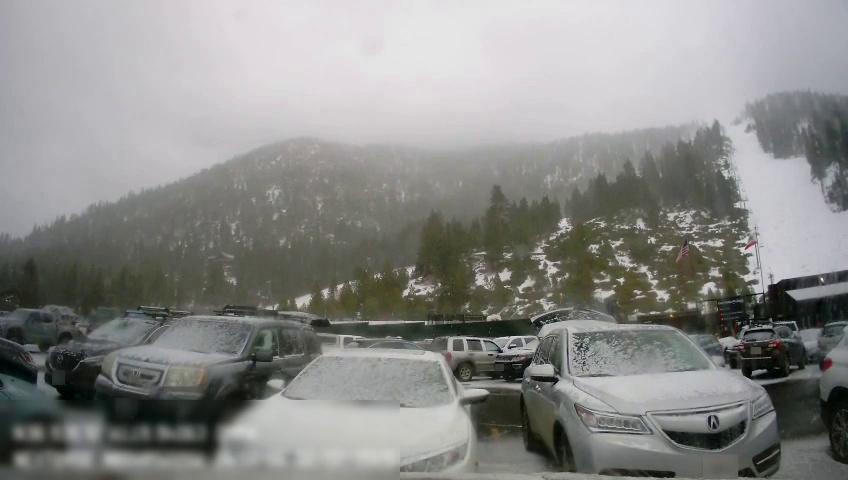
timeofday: Day
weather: Snowy
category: Vehicles | Car
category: Vehicles | Car
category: Vehicles | SUV
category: Vehicles | Truck
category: Vehicles | SUV
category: Vehicles | Car
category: Vehicles | SUV
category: Vehicles | SUV
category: Vehicles | SUV
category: Vehicles | SUV
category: Vehicles | Truck
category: Vehicles | Truck
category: Vehicles | SUV
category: Vehicles | SUV
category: Vehicles | SUV
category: Vehicles | Car
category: Vehicles | Car
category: Vehicles | SUV
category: Drivable Space